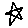
Label: star